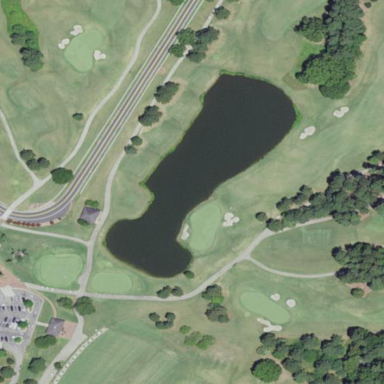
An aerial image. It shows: Water hazard on golf course. The hazard is natural water feature.